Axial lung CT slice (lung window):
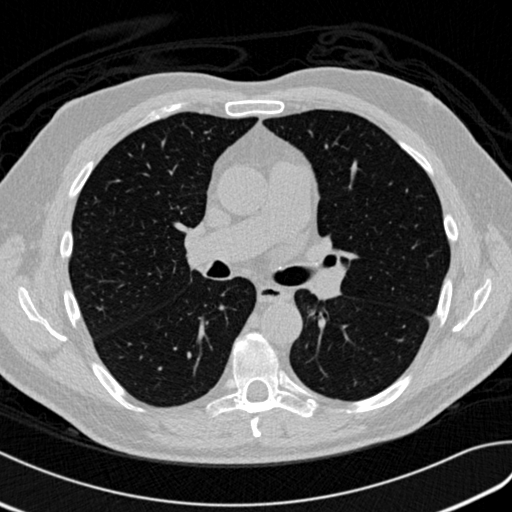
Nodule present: no